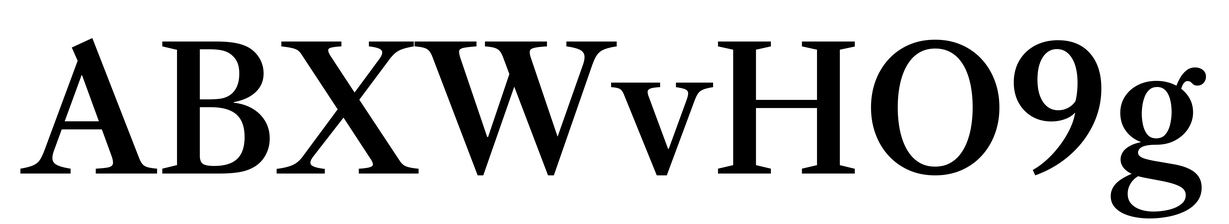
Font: LibreCaslonText_Medium